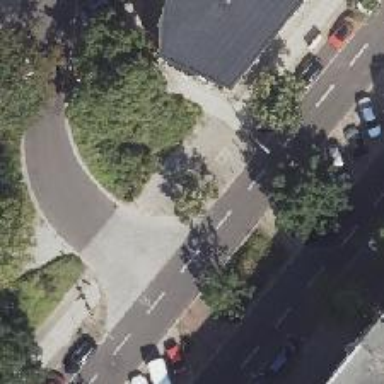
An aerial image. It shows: Unmarked crossing on footway.